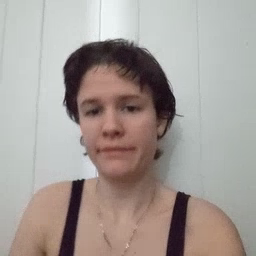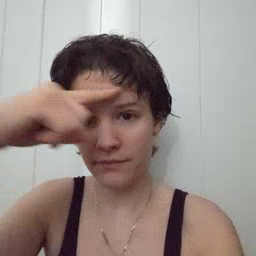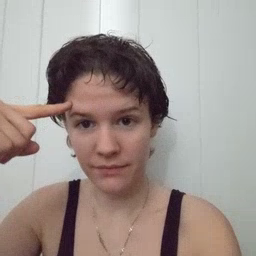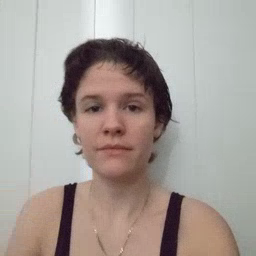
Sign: black